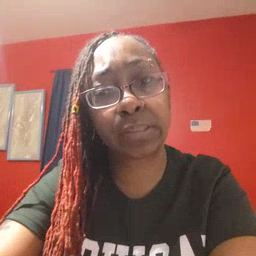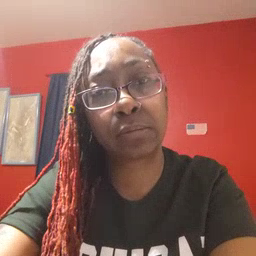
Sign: think